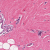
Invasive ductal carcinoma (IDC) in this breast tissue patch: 0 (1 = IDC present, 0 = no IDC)